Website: slack
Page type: billing-address
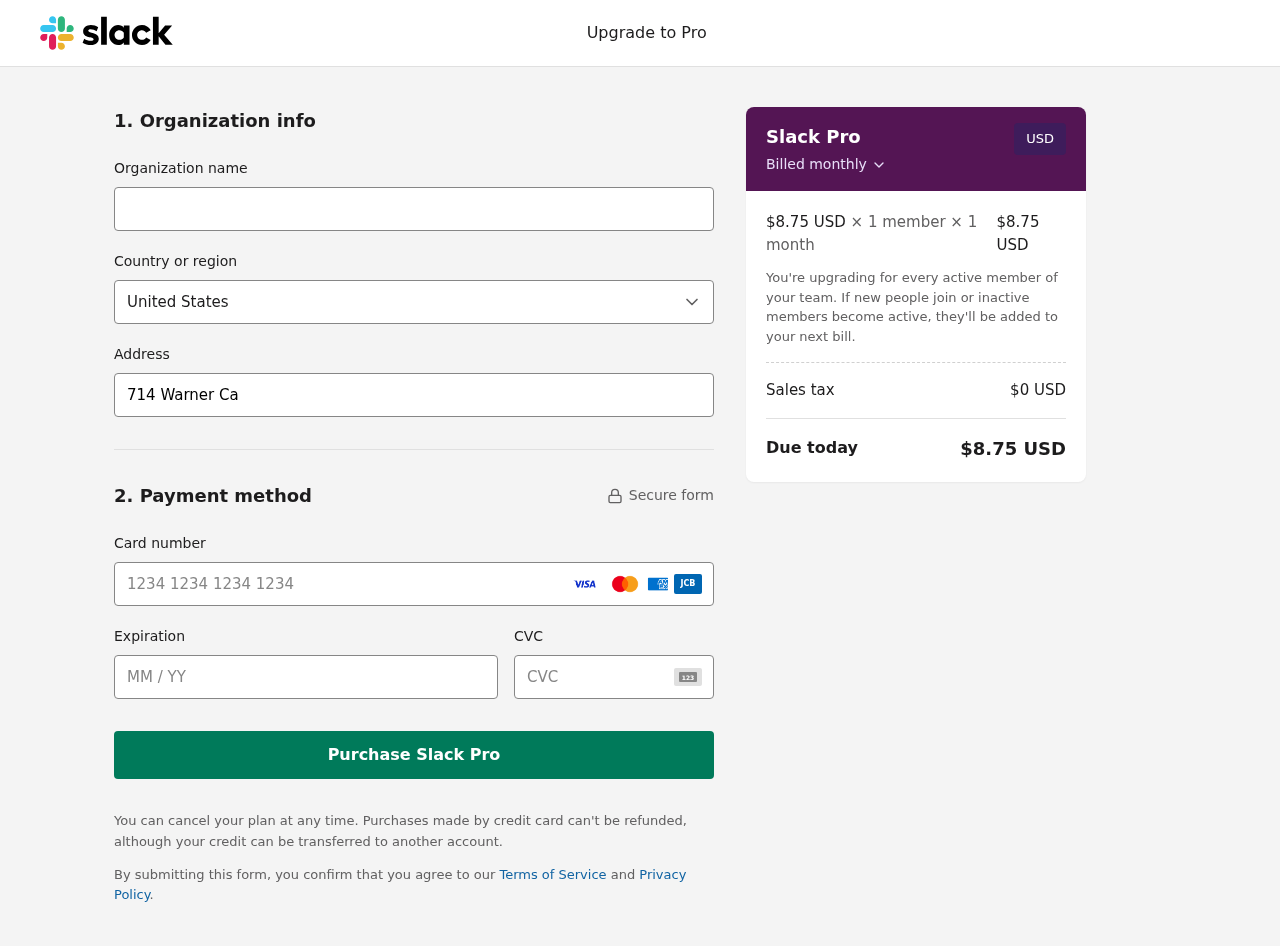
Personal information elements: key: PII_CARD_CVV
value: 5838
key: PII_CARD_EXPIRY
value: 05/30
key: PII_CARD_NUMBER
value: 3461 9073 7128 407
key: PII_COUNTRY
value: United States
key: PII_STREET
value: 714 Warner Causeway
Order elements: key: ORDER_PRICE_PER_MEMBER
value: $8.75 USD
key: ORDER_MEMBER_COUNT
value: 1
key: ORDER_MONTH_COUNT
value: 1
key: ORDER_SUBTOTAL
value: $8.75 USD
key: ORDER_TAX
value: $0
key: ORDER_TOTAL
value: $8.75 USD